Aerial crown-view tile of a tropical tree (Barro Colorado Island, Panama), acquired 20250512:
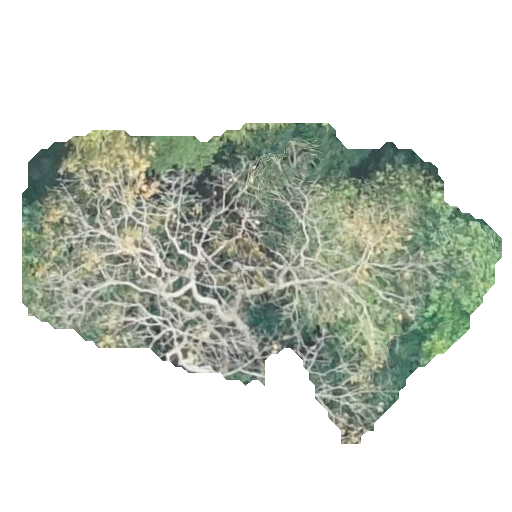
Species: Dipteryx oleifera
GBIF accepted scientific name: Dipteryx oleifera
Crown area: 148.063 m²